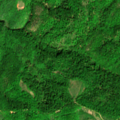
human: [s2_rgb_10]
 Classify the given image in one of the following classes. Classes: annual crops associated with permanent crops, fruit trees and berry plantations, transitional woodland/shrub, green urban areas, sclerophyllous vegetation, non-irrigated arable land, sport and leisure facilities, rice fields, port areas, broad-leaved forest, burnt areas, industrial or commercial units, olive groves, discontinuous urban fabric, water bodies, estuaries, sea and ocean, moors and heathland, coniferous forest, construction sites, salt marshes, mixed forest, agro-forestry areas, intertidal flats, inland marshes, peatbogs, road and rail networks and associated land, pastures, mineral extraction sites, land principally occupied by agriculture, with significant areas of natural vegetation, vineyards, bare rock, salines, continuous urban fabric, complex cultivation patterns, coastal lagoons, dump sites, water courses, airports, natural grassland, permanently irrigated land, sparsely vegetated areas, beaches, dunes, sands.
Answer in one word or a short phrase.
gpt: broad-leaved forest, transitional woodland/shrub